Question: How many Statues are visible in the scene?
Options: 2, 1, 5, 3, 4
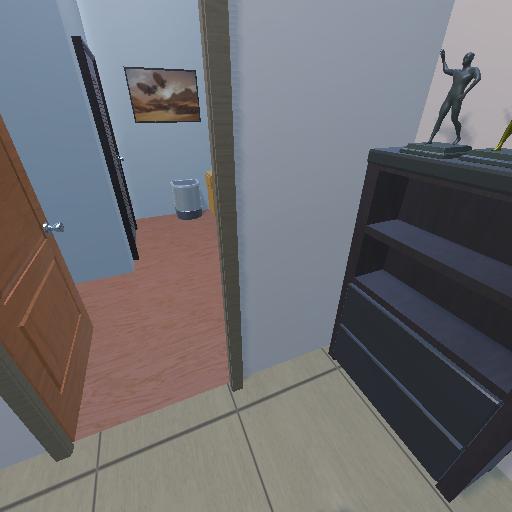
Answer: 2